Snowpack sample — Loveland Pass, Silver Plume, Colorado, USA (12/14/25, 10:50 AM MST)
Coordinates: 39.664, -105.882
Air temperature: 36 °F
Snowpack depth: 67 cm
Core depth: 10 cm
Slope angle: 6°, slope face: 326°
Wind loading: low
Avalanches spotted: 0
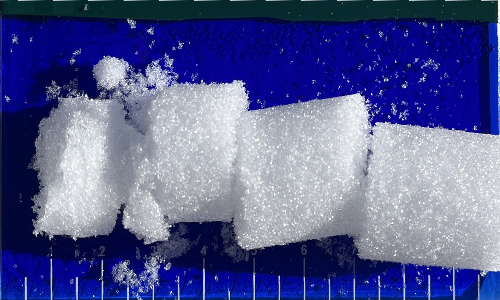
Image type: core
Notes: No avalanches spotted, very late start to the season with minimal snowpack